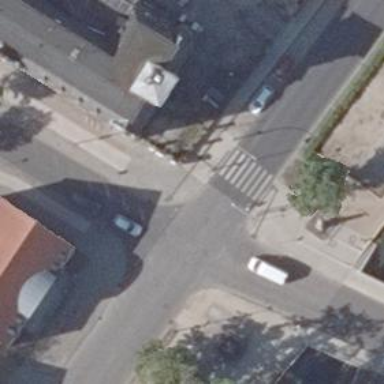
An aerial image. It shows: Uncontrolled zebra crossing on the road.